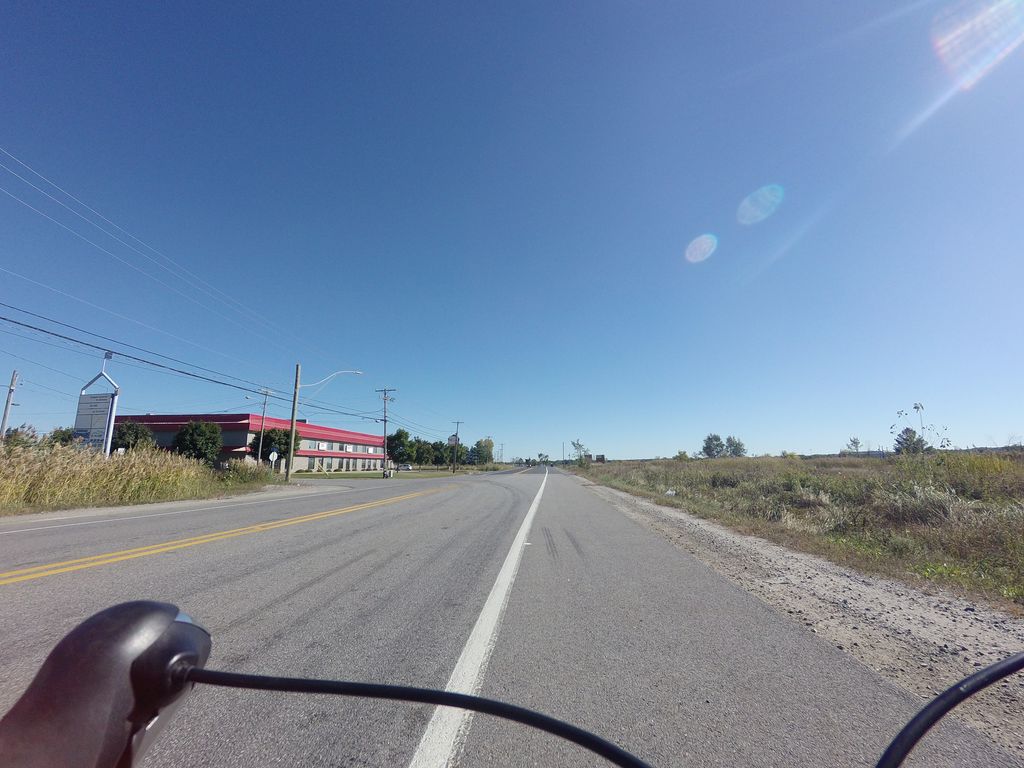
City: ottawa-gatineau